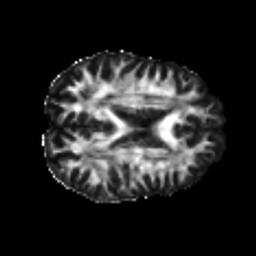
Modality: FA
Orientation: axial
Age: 22
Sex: male
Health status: healthy
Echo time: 0.074 s